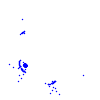
Particle: electron